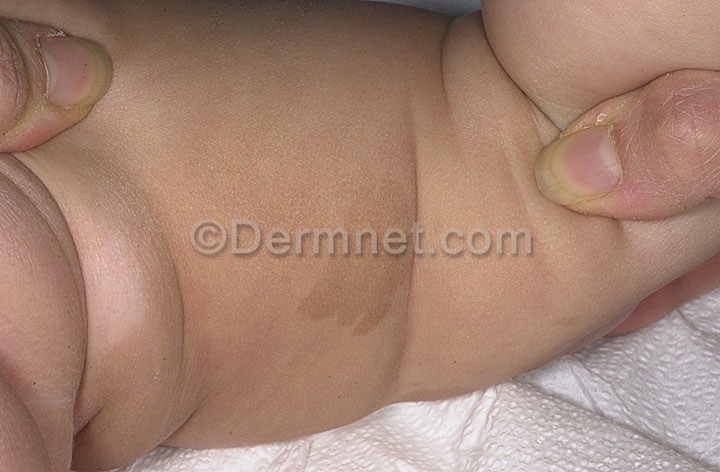
Disease: Light Diseases and Disorders of Pigmentation